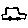
Label: car